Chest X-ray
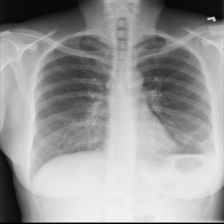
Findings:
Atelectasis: negative
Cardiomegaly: negative
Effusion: negative
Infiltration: negative
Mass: negative
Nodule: negative
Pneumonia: negative
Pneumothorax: negative
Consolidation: negative
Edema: negative
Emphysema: negative
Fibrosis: negative
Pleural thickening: negative
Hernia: negative